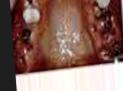
Condition: Caries